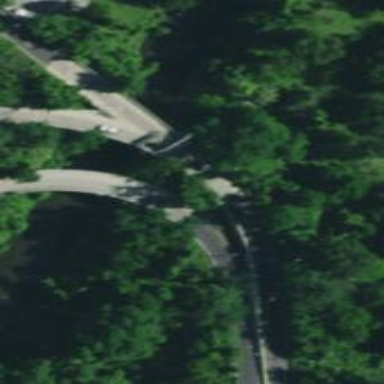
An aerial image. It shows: Man-made bridge.